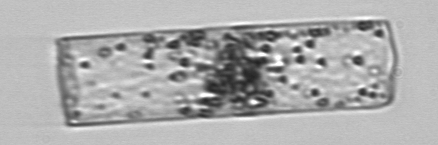
Label: Guinardia_flaccida